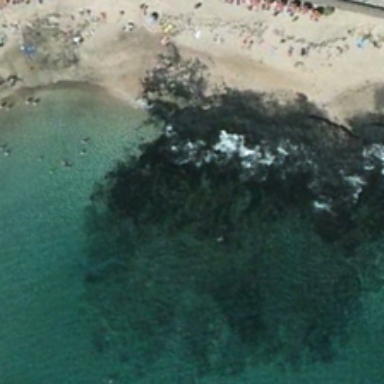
Yellow beach is near a piece of green ocean .